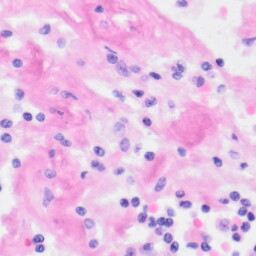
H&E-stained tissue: Kidney